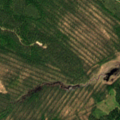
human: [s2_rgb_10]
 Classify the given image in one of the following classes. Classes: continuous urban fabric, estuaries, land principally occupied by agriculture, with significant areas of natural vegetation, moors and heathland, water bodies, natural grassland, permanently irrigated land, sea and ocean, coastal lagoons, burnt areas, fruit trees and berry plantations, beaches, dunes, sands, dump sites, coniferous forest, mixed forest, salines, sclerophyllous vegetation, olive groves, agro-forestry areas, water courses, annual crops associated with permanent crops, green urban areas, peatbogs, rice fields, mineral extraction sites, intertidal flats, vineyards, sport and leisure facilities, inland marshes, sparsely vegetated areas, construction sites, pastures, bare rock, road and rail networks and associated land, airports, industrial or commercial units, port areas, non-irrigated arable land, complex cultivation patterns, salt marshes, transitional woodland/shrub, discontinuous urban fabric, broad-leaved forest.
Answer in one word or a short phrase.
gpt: coniferous forest, transitional woodland/shrub